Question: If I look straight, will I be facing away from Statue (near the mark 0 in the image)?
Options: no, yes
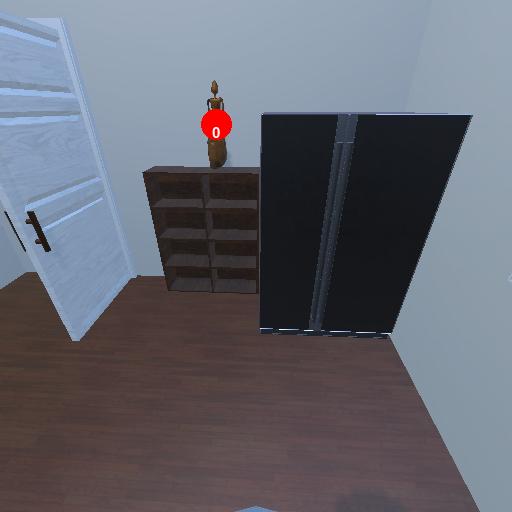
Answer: no